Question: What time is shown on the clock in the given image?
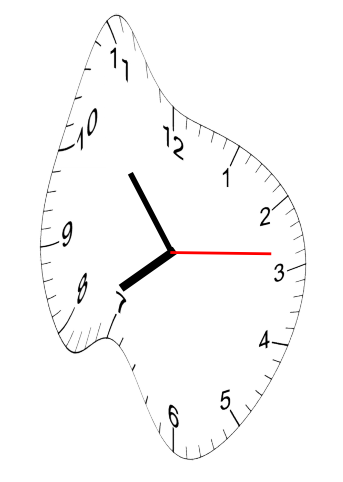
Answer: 07:53:14